Field crop: maize
Growth stage: 2
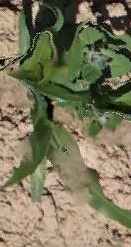
Species: maize